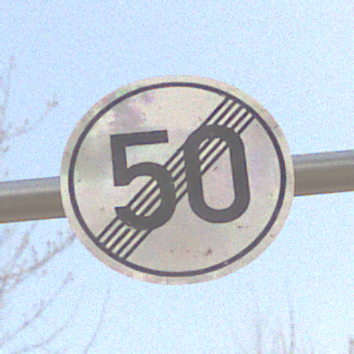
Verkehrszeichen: EndeGeschwindigkeit50
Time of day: MorningAfternoon
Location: Outdoor (Nature)
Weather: PartlyCloudy
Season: Winter
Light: Natural